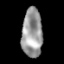
Tissue: lung
Cell type: Epithelial cells
Senescence score: 0.2291
Nuclear area (px): 983
Mean DAPI intensity: 153.529